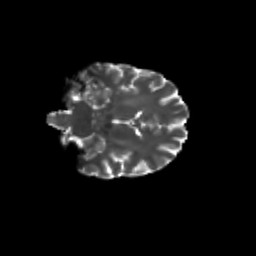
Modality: T2w
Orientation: coronal
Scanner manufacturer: siemens
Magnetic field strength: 3 T
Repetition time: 9.2 s
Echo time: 0.084 s